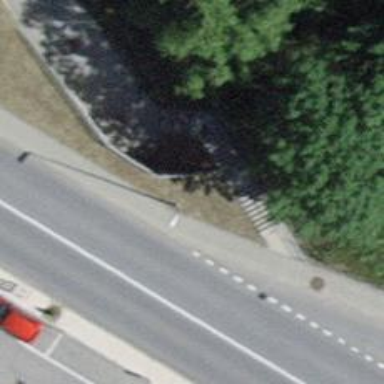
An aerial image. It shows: Set of concrete steps.